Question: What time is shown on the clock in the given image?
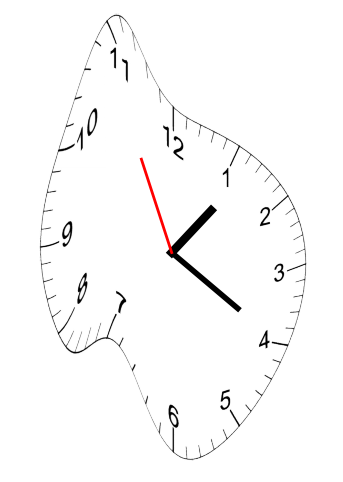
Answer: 01:19:55